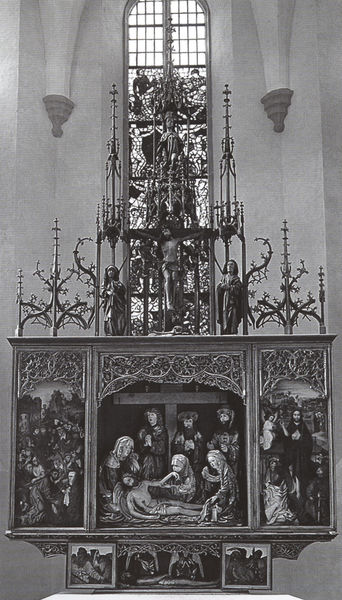
Titel: Peringsdörffer Altar aus der Nürnberger Augustinerkirche
Künstler: Schnitzer der Peringsdörffer Werkstatt
Institution: Nürnberg, Friedenskirche
Schlagwörter: gemälde, weiß, fenster, grau, holz, licht, schwarz, ornament, rahmen, tot, trauer, innenraum, kirche, gotik, figuren, ornamente, foto, kreuz, dom, schwarzweiß, beten, altar, kathedrale, jesus, kreuzabnahme, kreuzigung, dornen, heilige, gekreuzigt, tryptichon, kreuzgang, maßwerk, kirchenfenster, predella, retabel, triptychon, darstellungen, altarretabel, mirche